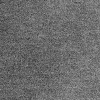
Atmospheric dust classification: dusty